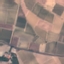
Land use / land cover: PermanentCrop